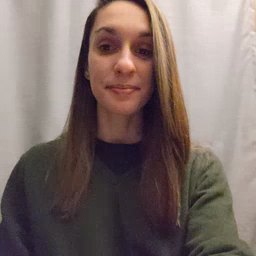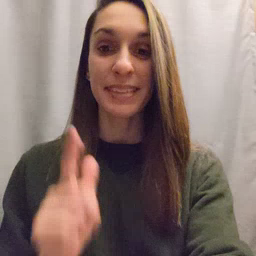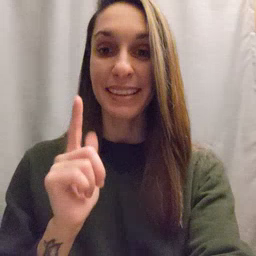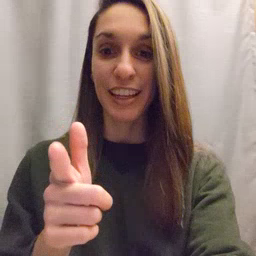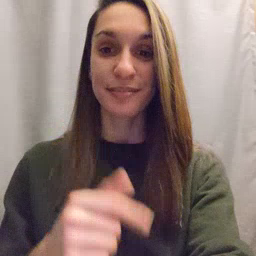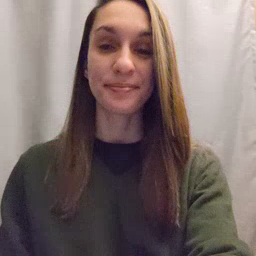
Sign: later